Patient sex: M
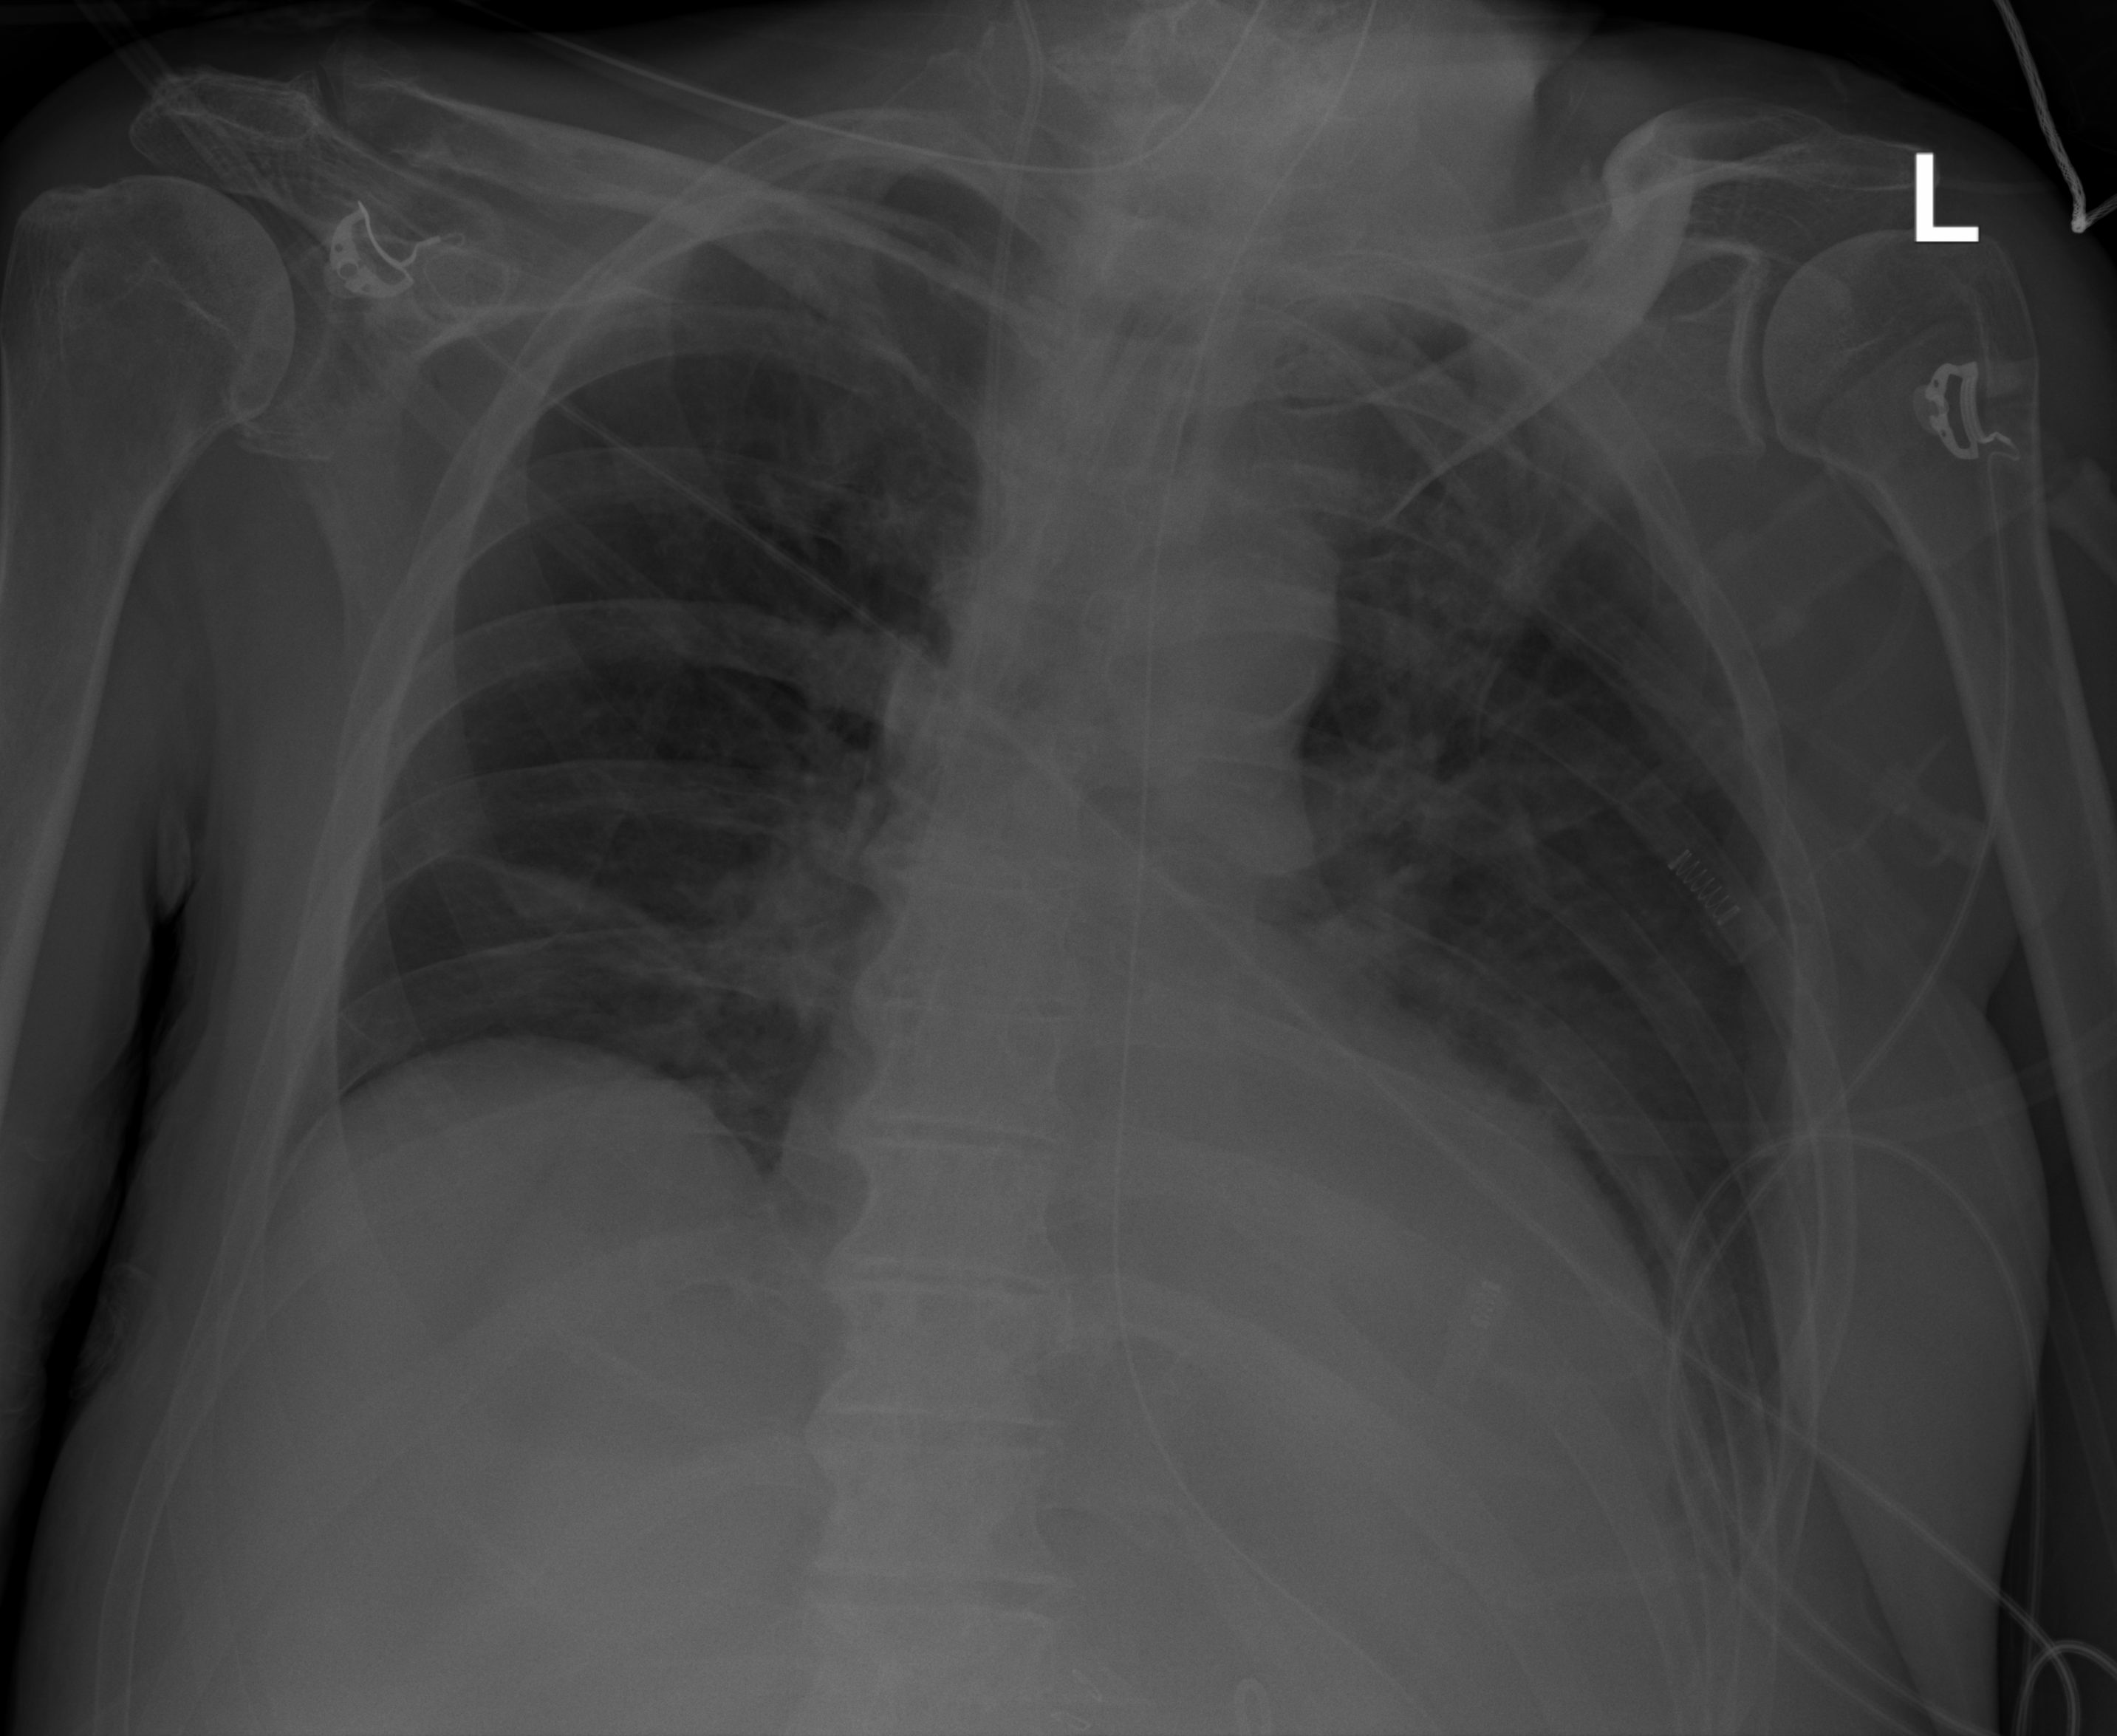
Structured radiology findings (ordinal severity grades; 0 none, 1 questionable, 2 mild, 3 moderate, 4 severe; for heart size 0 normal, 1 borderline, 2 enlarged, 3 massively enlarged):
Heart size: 0
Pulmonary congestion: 1
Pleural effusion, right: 0
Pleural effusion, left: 0
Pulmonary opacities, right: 0
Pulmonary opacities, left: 0
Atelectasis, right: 2
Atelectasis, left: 2